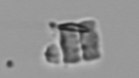
Label: Bacillariophyceae_morphotype1